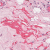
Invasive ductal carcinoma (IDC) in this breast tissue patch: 0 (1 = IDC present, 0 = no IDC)